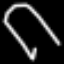
Label: pencil